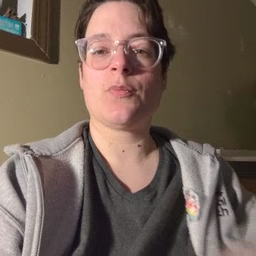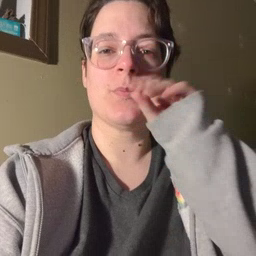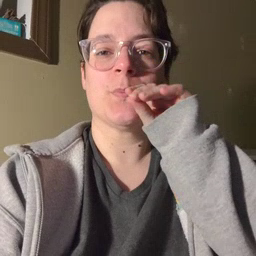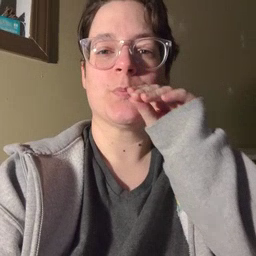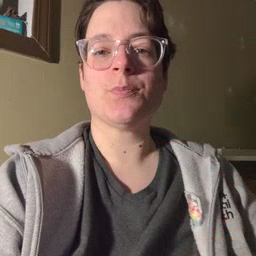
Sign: goose